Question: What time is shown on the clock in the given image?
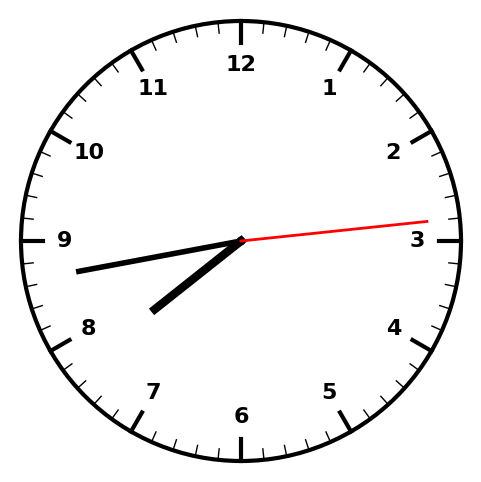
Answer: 07:43:14